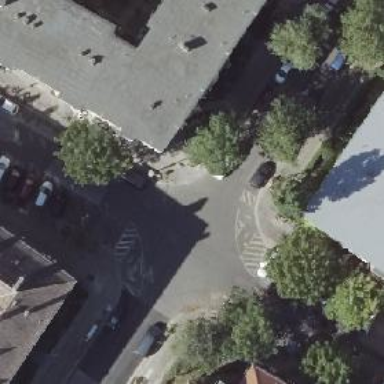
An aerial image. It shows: Unmarked crossing on asphalt footway.